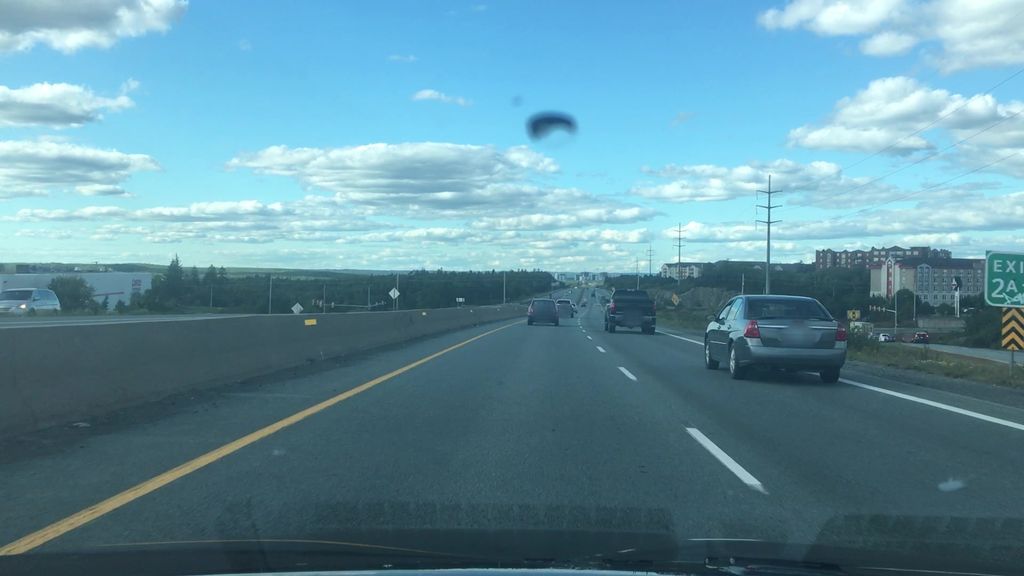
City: halifax